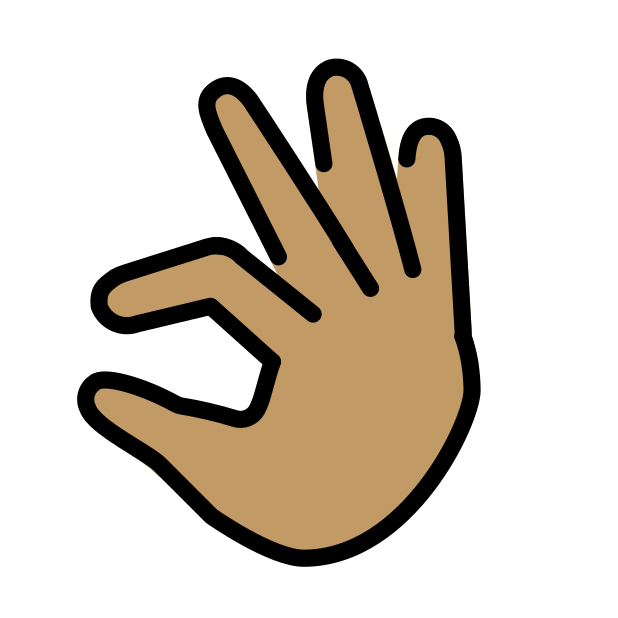
pinching hand: medium skin tone